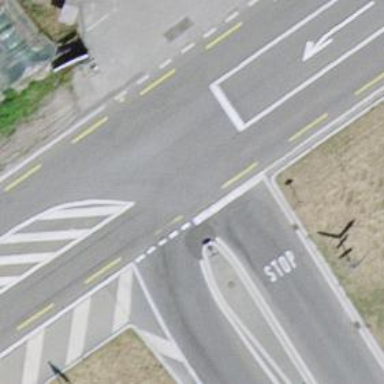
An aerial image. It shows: Primary highway with asphalt surface and designated lane for cyclists.